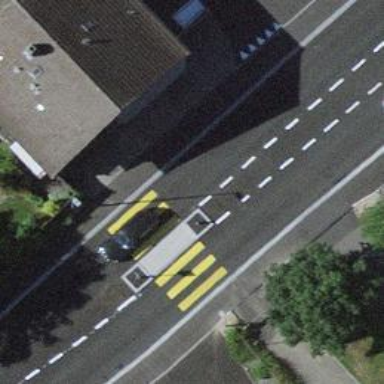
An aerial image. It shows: Marked road crossing with pedestrian island.